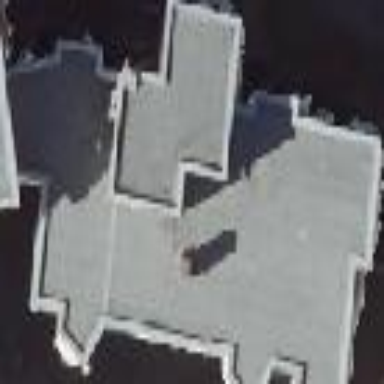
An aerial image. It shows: Flat-roofed apartment building.